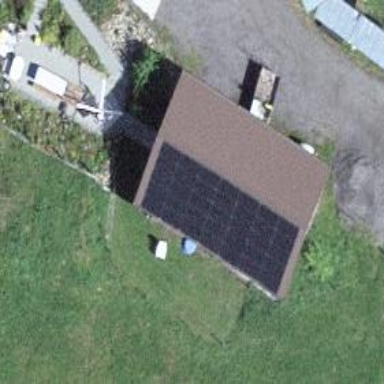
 consisting of solar photovoltaic panels."